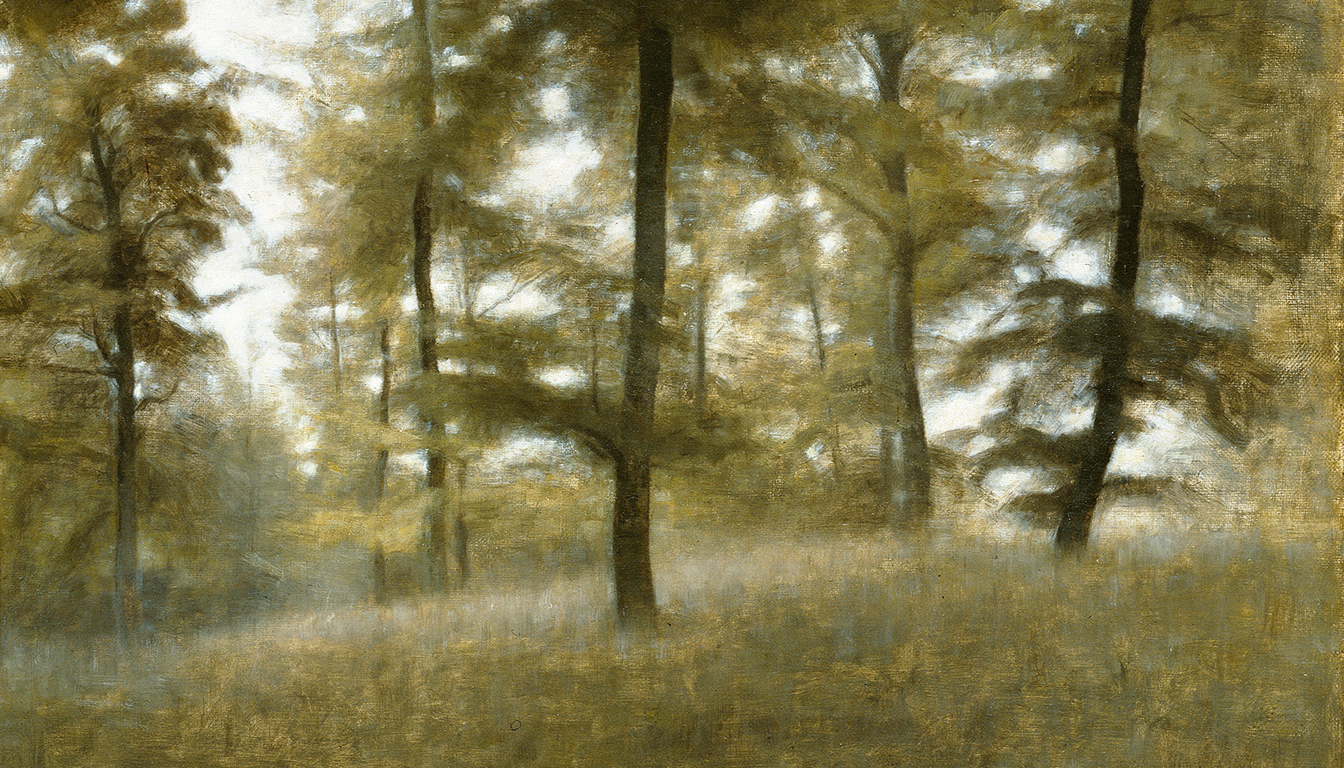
landscape painting, wide, overcast daylight, forest interior ground level with dark tree trunks rising from misty golden-green grass light filtering through canopy above muted atmospheric background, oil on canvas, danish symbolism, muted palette